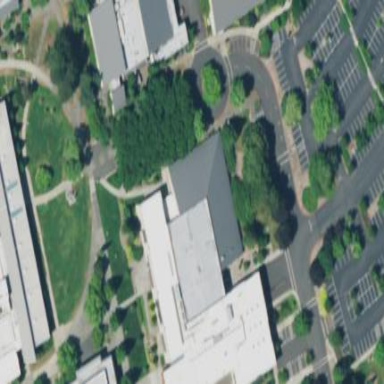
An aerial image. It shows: College building.